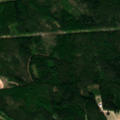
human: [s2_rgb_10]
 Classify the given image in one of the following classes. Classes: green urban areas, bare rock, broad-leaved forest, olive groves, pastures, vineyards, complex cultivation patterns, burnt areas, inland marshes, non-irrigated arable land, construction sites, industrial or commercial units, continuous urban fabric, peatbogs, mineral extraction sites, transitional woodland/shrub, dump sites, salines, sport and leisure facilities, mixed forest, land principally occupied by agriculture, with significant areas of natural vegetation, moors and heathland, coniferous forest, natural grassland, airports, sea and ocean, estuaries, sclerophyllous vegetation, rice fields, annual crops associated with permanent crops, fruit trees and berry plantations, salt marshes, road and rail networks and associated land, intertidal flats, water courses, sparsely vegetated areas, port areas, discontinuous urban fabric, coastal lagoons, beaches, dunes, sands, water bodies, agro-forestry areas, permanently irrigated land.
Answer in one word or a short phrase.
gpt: non-irrigated arable land, land principally occupied by agriculture, with significant areas of natural vegetation, coniferous forest, mixed forest